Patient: sex M, age 34
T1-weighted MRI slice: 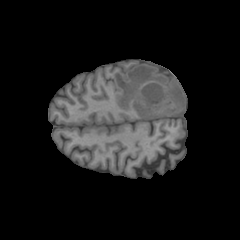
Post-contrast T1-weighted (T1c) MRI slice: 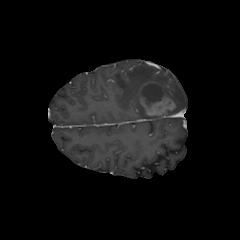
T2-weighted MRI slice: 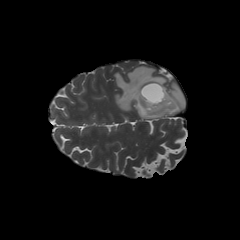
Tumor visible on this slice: yes
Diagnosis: Astrocytoma, IDH-mutant
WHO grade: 3